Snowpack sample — Buffalo Mountain, Silverthorne, Colorado, USA (1/25/25, 10:11 AM MST)
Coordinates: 39.6222, -106.1139
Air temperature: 22 °F
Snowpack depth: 110 cm
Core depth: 10 cm
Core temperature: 46.4 °F
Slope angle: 12°, slope face: 102°
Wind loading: high
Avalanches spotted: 0
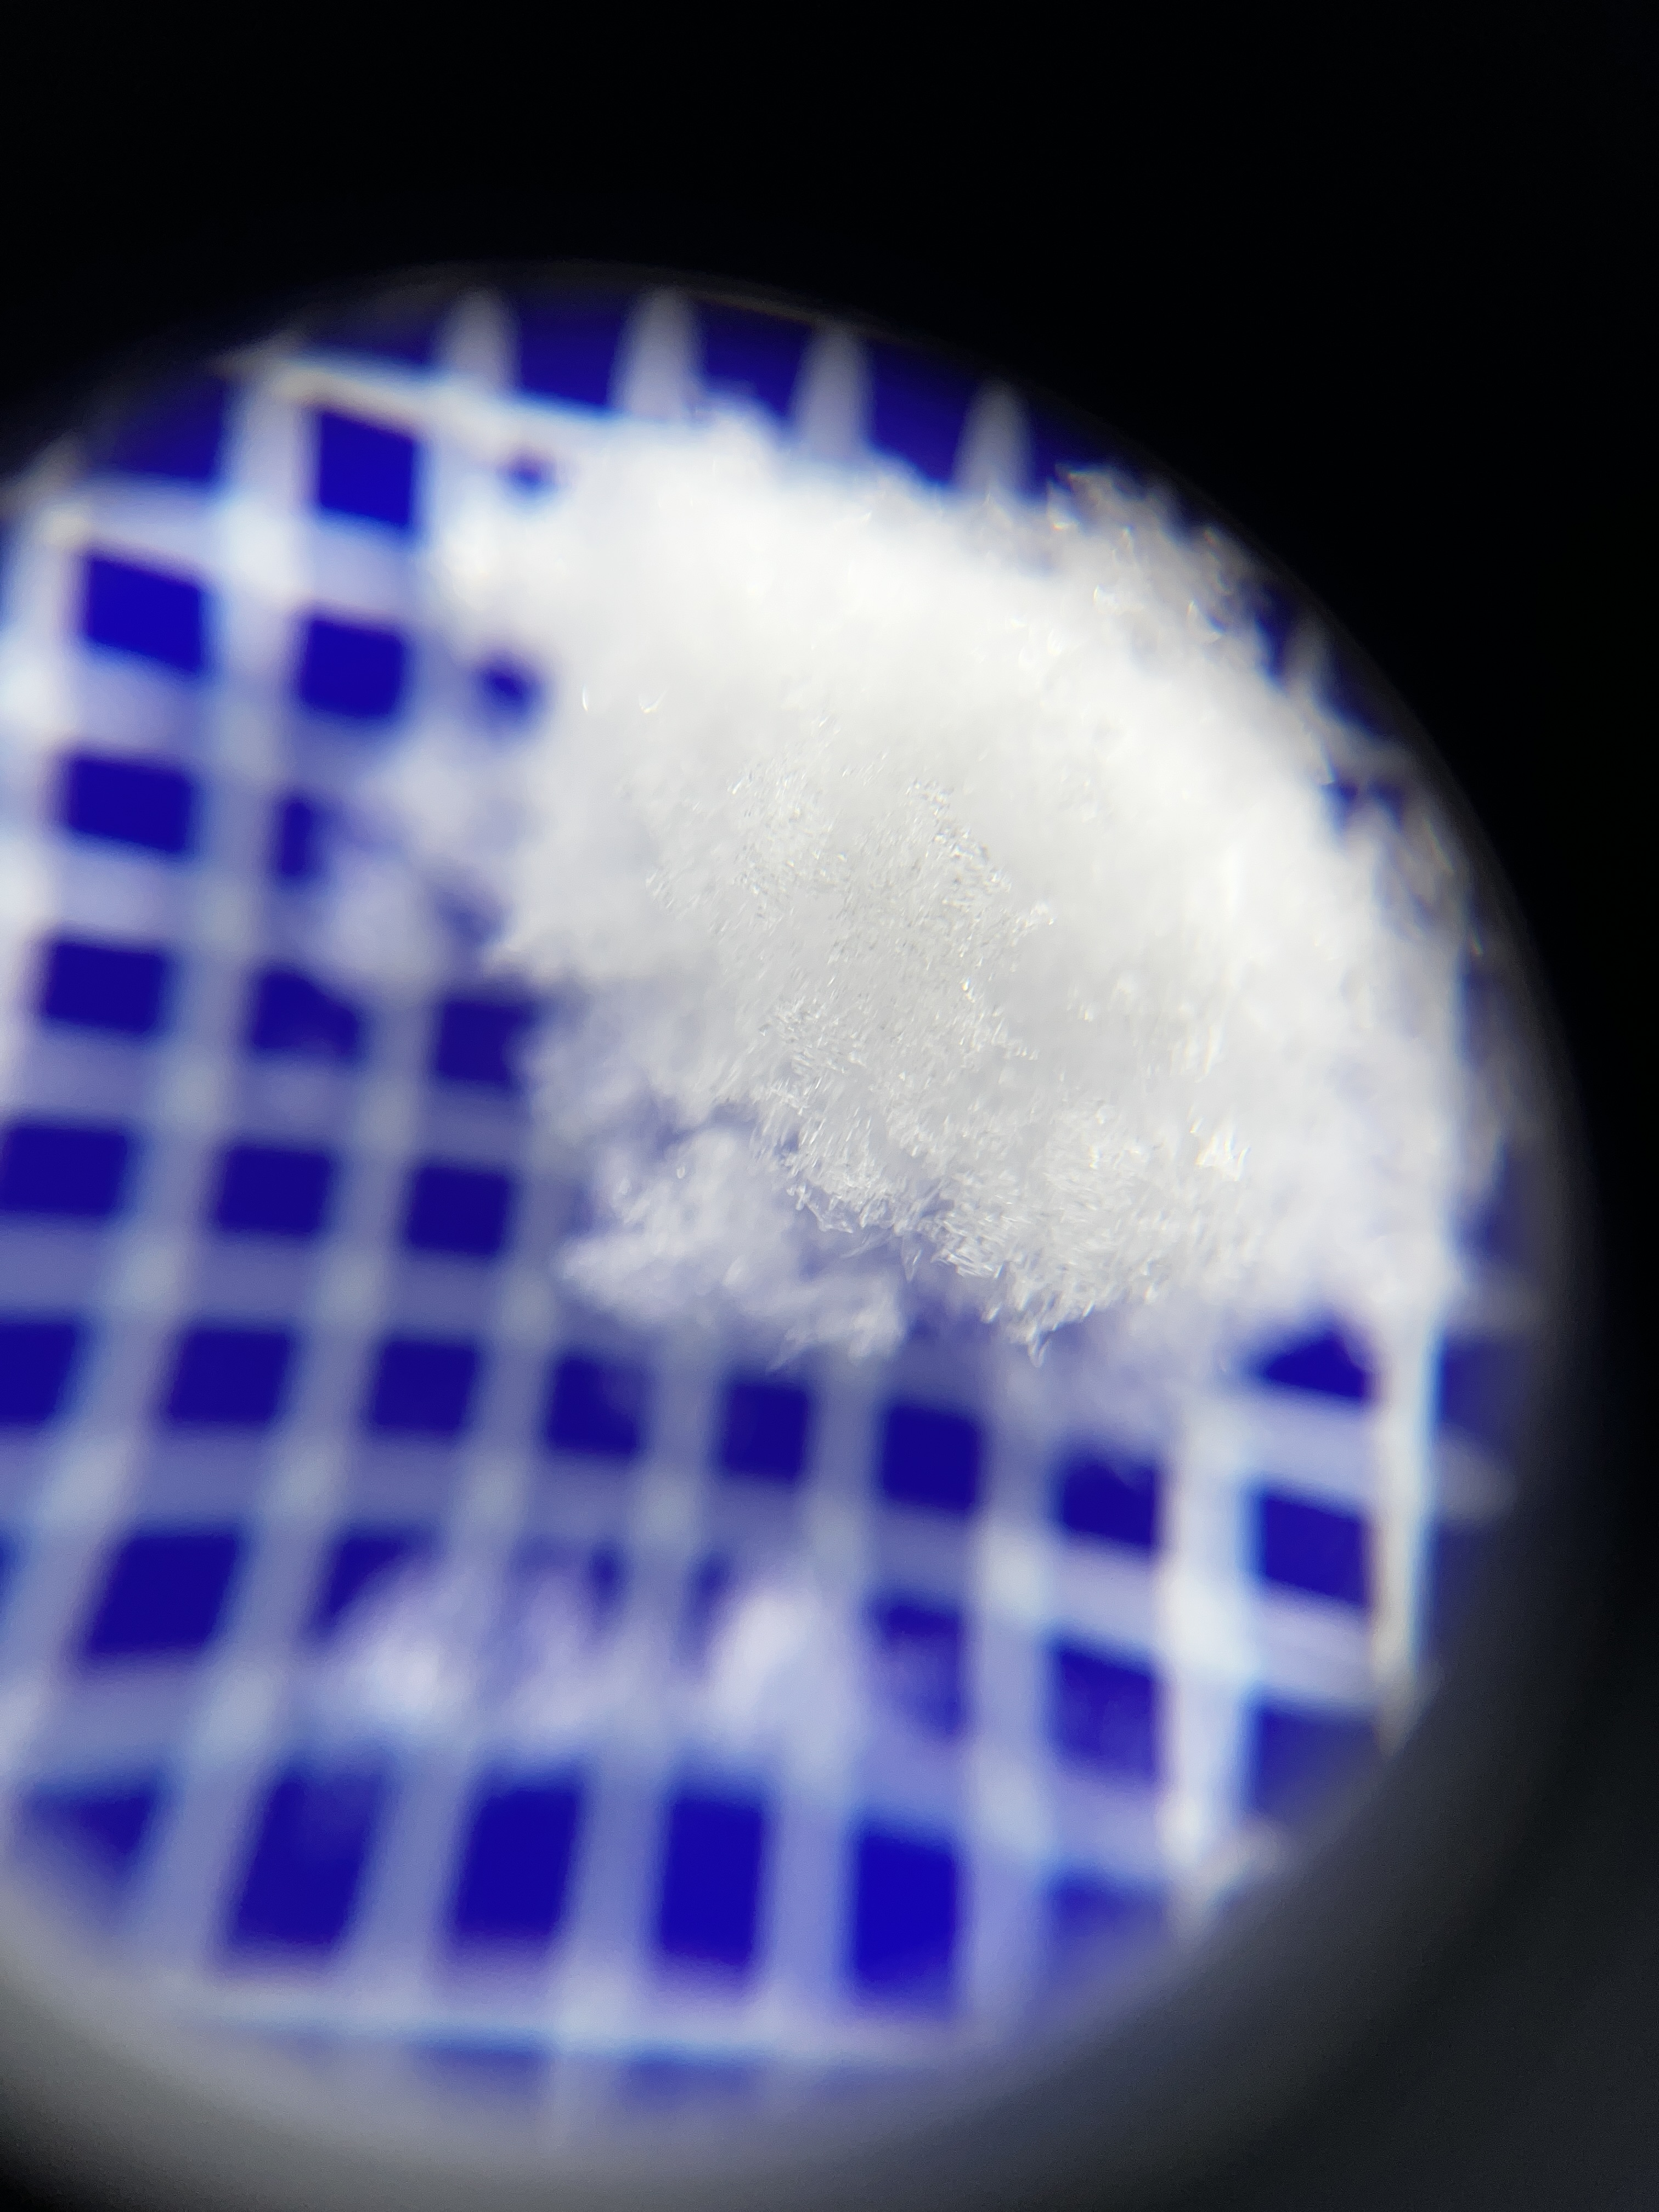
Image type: magnified_profile
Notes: No avalanches nearby, collected on the outskirts of a fire break 15 meters from the treeline, on way to Buffalo and Red Mountain